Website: walmart
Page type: billing-address
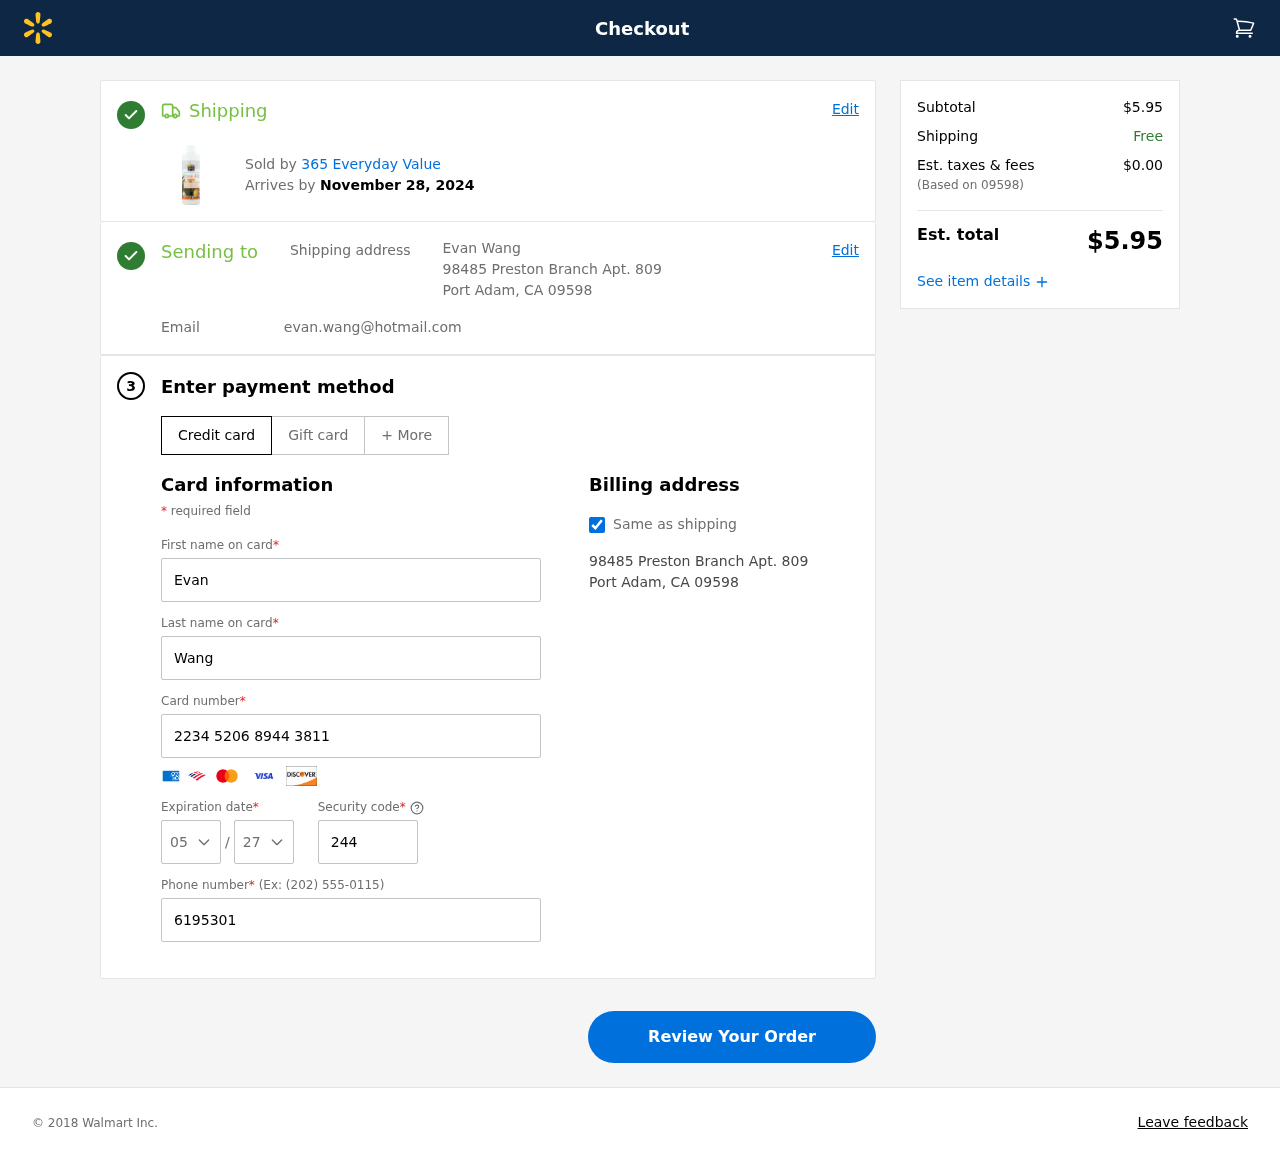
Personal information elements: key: PII_CARD_CVV
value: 244
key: PII_CARD_EXPIRY_MONTH
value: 05
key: PII_CARD_EXPIRY_YEAR
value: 27
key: PII_CARD_NUMBER
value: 2234 5206 8944 3811
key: PII_CITY_STATE_ZIP
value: Port Adam, CA 09598
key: PII_EMAIL
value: evan.wang@hotmail.com
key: PII_FIRSTNAME
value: Evan
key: PII_FULLNAME
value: Evan Wang
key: PII_LASTNAME
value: Wang
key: PII_PHONE
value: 6195301877
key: PII_POSTCODE
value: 09598
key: PII_STREET
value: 98485 Preston Branch Apt. 809
Product elements: key: PRODUCT1_BRAND
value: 365 Everyday Value
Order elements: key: ORDER_DELIVERY_DATE
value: November 28, 2024
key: ORDER_SUBTOTAL
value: $5.95
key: ORDER_TAX
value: $0.00
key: ORDER_TOTAL
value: $5.95